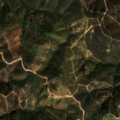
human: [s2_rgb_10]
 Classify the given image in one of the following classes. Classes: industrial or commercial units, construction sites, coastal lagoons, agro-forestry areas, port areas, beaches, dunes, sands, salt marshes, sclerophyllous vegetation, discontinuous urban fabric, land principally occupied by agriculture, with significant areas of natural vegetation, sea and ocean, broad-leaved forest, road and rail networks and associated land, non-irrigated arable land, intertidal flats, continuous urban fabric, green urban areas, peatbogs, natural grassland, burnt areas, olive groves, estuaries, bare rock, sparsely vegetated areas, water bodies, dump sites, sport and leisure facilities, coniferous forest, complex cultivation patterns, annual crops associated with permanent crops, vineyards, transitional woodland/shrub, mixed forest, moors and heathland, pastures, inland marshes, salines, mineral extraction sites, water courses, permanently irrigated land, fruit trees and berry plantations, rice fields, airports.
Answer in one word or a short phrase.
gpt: broad-leaved forest, sclerophyllous vegetation, transitional woodland/shrub